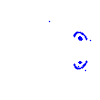
Particle: kaon